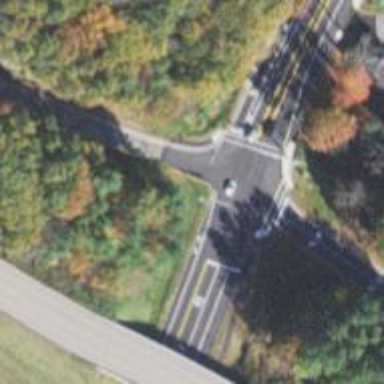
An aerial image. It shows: Trunk link road with asphalt surface.